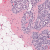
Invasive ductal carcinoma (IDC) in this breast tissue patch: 0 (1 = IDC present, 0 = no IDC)